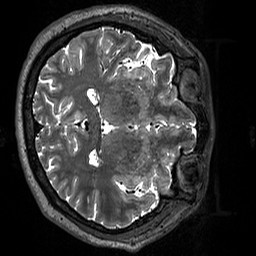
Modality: T2w
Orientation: axial
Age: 35
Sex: male
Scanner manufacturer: siemens
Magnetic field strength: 3 T
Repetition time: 3.2 s
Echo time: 0.412 s